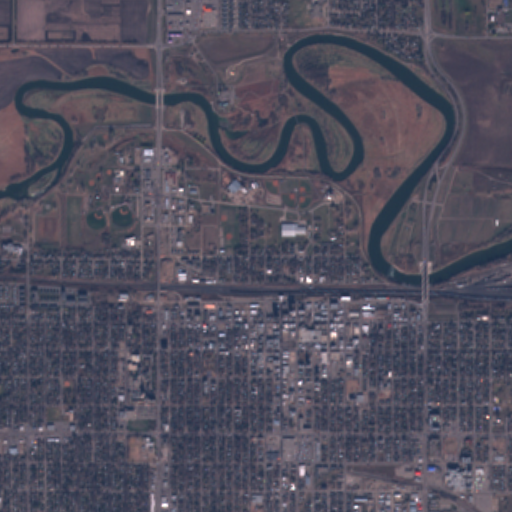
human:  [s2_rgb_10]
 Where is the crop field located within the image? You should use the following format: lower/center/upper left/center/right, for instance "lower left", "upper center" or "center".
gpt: The crop field is located in the upper left of the image.
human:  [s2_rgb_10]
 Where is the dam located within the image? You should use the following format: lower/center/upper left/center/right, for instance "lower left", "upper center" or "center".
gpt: The dam is located in the center right of the image.
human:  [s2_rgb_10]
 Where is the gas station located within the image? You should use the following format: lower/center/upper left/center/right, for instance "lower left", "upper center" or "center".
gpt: The gas station is located in the upper left of the image.
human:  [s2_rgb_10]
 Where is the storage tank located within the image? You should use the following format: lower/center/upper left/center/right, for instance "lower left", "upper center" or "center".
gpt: The storage tank is located in the center right of the image.
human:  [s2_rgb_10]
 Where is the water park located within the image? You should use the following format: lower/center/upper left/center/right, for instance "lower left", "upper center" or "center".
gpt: The water park is located in the lower right of the image.
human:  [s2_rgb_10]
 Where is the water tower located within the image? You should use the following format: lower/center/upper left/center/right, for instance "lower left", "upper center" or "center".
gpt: The water tower is located in the lower right of the image.
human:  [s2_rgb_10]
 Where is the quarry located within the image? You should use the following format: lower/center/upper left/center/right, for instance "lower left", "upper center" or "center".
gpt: There is no quarry in the image.